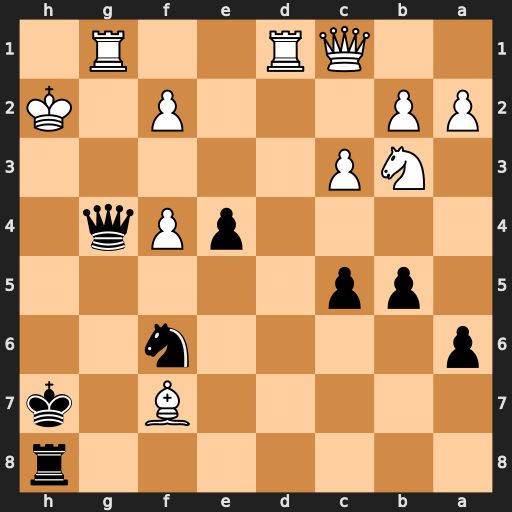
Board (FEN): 7r/5B1k/p4n2/1pp5/4pPq1/1NP5/PP3P1K/2QR2R1
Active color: b
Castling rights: -
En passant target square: -
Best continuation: Kg7+ Bh5 Rxh5#